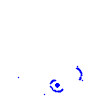
Particle: pion